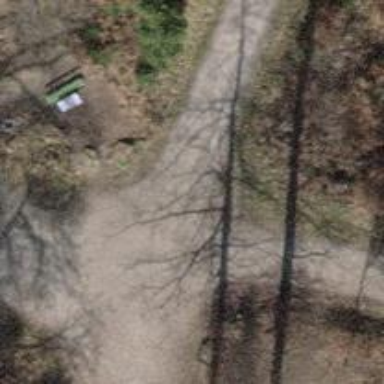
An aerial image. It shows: Picnic table located in leisure land area.